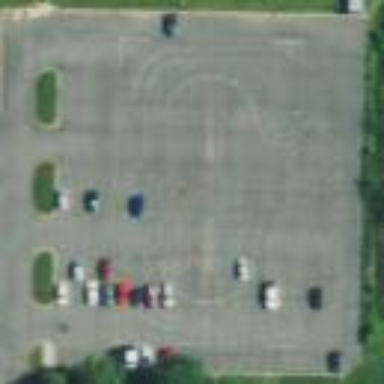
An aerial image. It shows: Parking area.